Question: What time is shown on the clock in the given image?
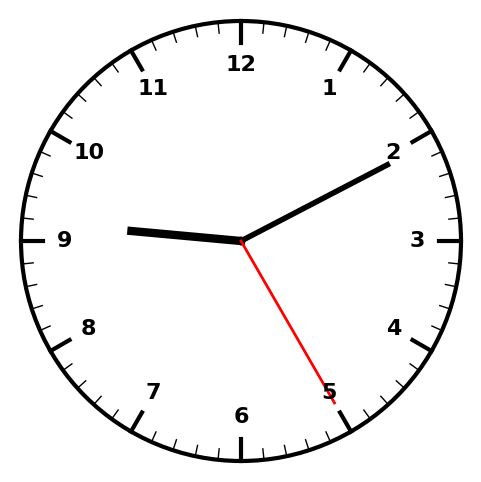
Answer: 09:10:25